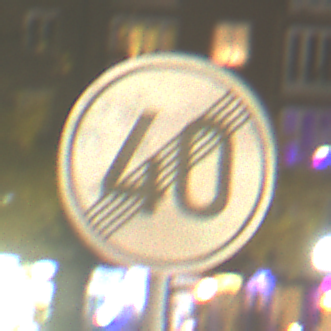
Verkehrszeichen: EndeGeschwindigkeit40
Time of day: Night
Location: Outdoor (Urban)
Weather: Clear
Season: NotSpecified
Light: Artificial